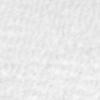
Label: no_change